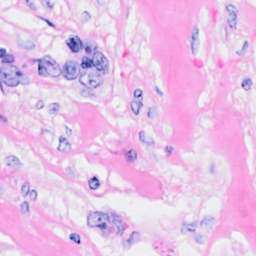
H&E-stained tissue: Breast